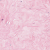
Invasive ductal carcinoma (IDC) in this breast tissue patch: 0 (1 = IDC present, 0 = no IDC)